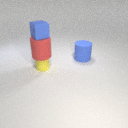
small blue rubber cube above large red rubber cylinder